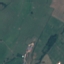
Label: Pasture